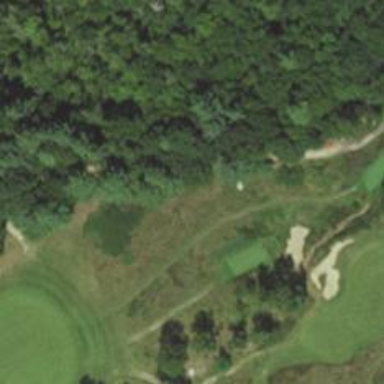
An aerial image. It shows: Path designed for golf carts.